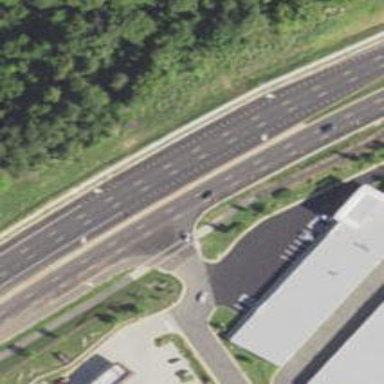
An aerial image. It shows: Marked crossing on the road.